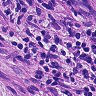
Metastatic tissue present: yes